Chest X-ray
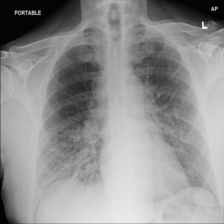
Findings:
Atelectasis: negative
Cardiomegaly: negative
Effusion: negative
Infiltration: negative
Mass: negative
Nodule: negative
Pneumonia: negative
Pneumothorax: negative
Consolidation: negative
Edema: negative
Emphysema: negative
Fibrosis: negative
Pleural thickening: negative
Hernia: negative